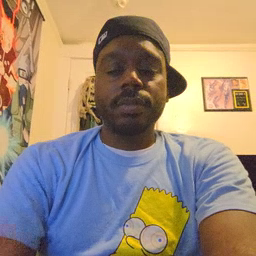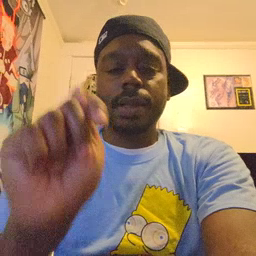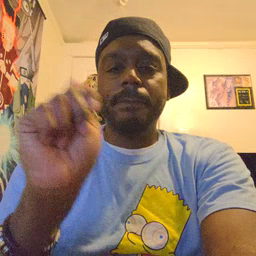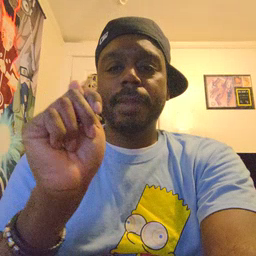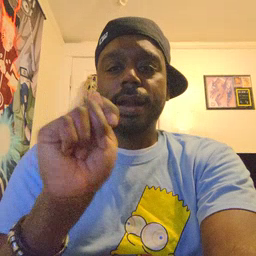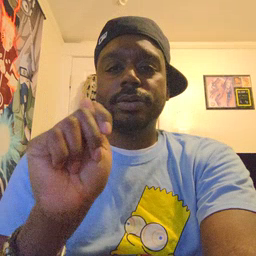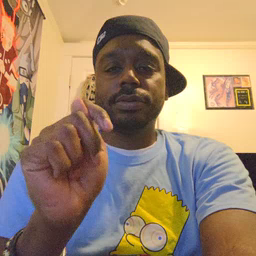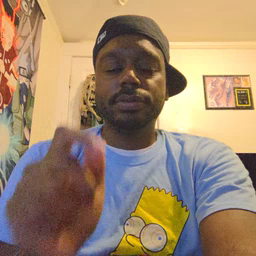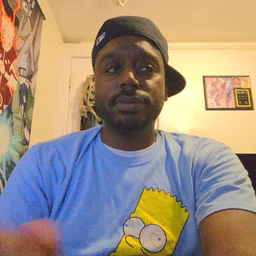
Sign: potty